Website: apple
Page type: account-selection
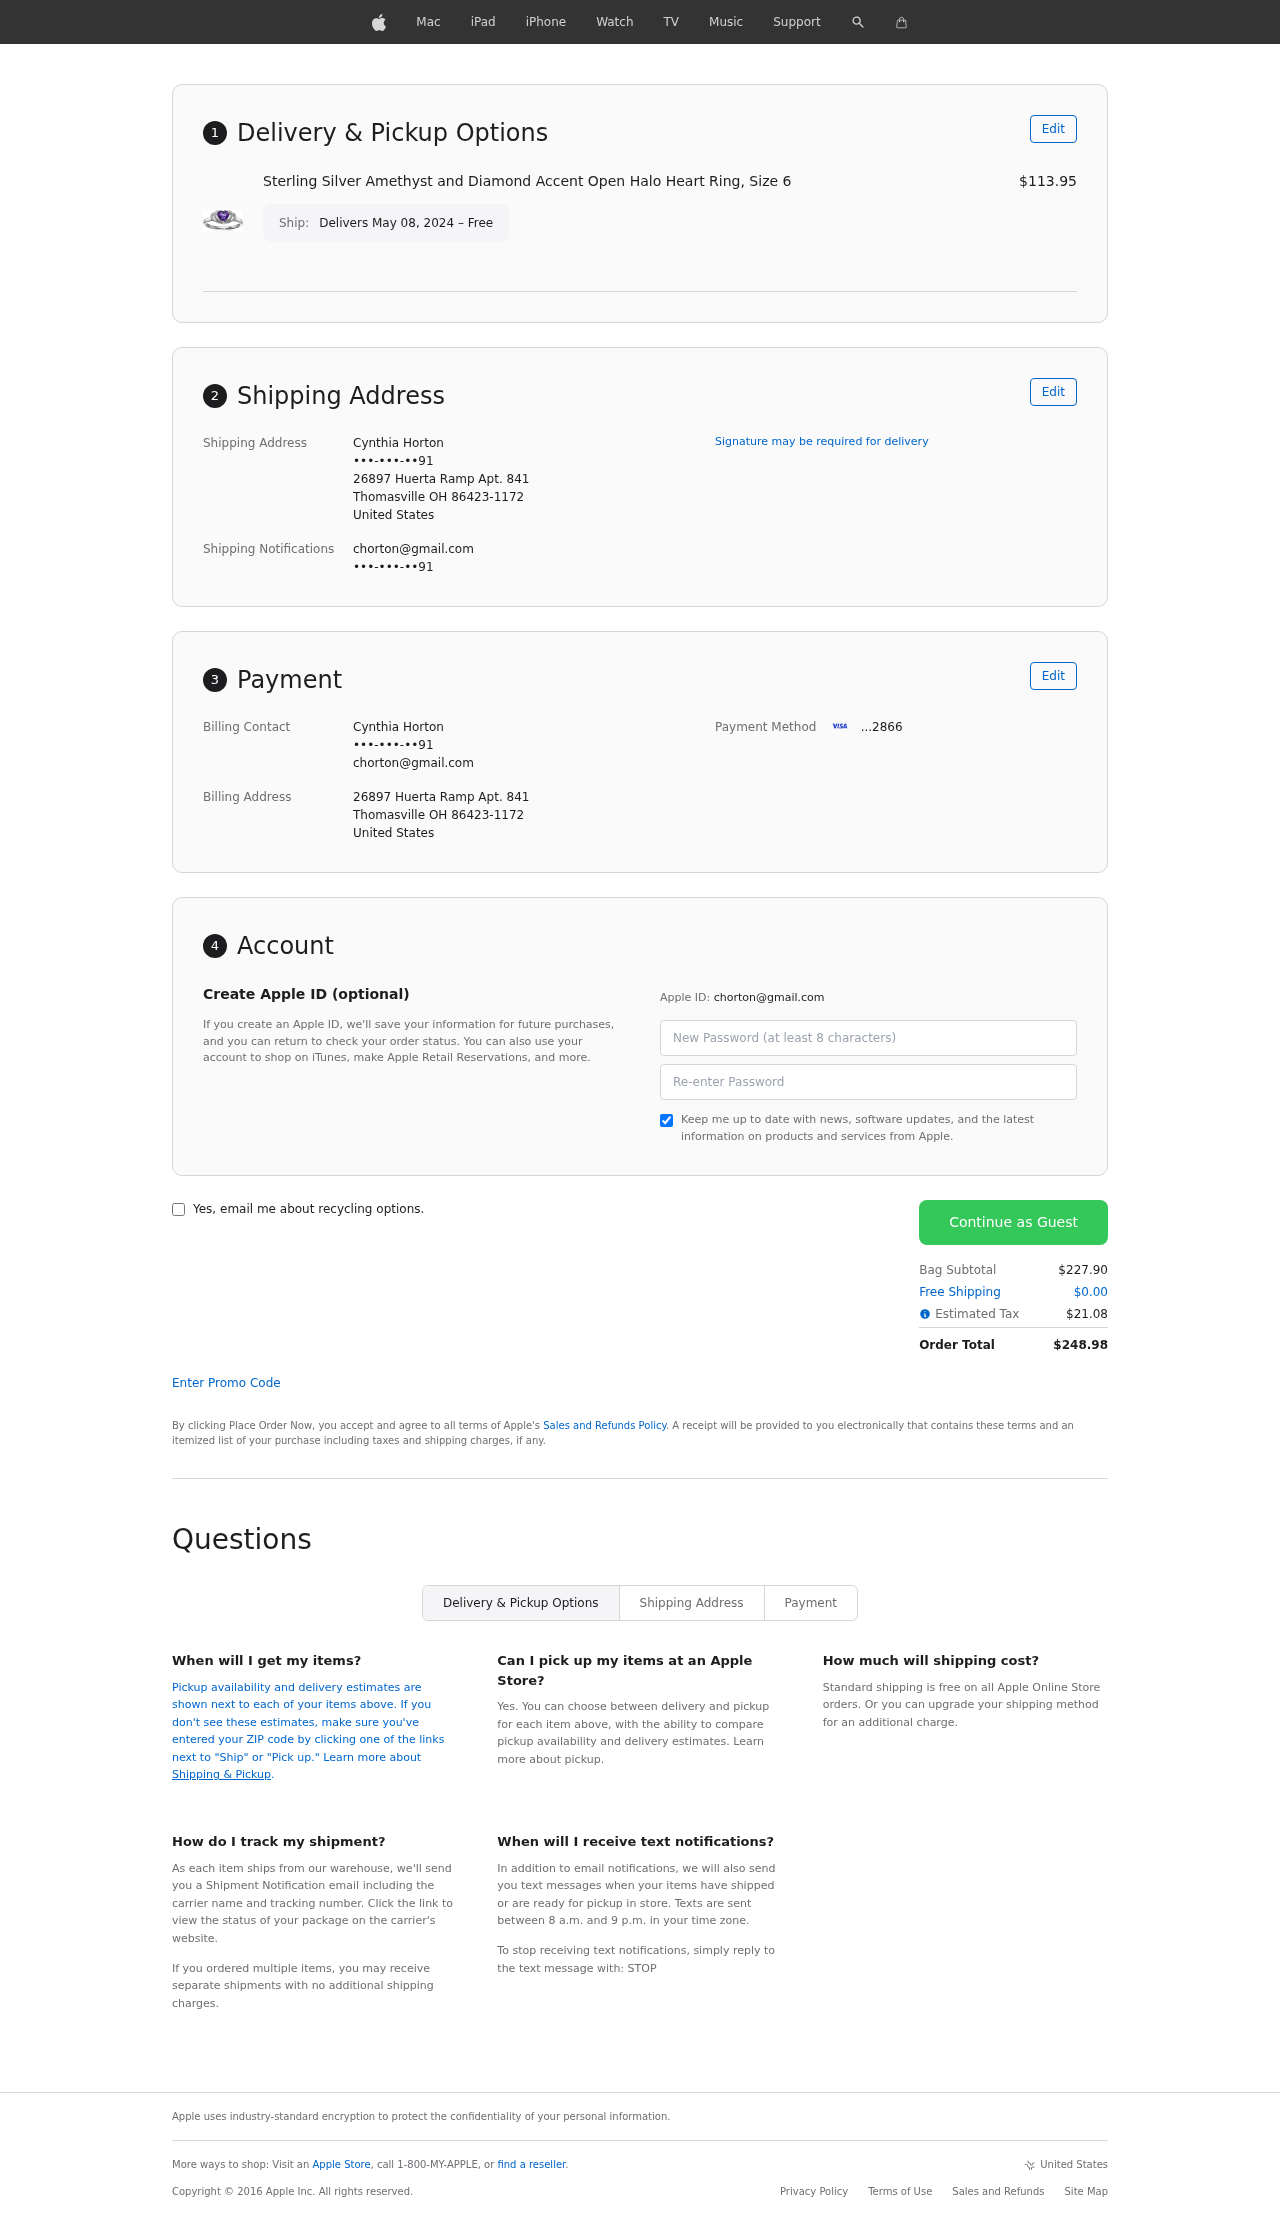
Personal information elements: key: PII_CARD_LAST4
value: ...2866
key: PII_CITY
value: Thomasville
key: PII_COUNTRY
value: United States
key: PII_EMAIL
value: chorton@gmail.com
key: PII_FULLNAME
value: Cynthia Horton
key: PII_PHONE
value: •••-•••-••91
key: PII_POSTCODE_FULL
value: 86423-1172
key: PII_POSTCODE_FULL
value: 86423
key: PII_STATE_ABBR
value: OH
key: PII_STREET
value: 26897 Huerta Ramp Apt. 841
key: PII_PHONE2
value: •••-•••-••91
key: PII_FIRSTNAME
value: Cynthia
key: PII_LASTNAME
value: Horton
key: PII_FULLNAME2
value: Cynthia Horton
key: PII_FULLNAME3
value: Cynthia Horton
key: PII_FIRSTNAME2
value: Cynthia
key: PII_FIRSTNAME3
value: Cynthia
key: PII_LASTNAME2
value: Horton
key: PII_LASTNAME3
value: Horton
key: PII_FIRSTNAME_DERIVED
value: Cynthia
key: PII_LASTNAME_DERIVED
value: Horton
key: PII_FULLNAME_DERIVED
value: Cynthia Horton
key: PII_NAME_FULL_DERIVED
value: Cynthia Horton
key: PII_PHONE3
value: •••-•••-••91
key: PII_EMAIL2
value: chorton@gmail.com
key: PII_EMAIL3
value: chorton@gmail.com
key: PII_STREET2
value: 26897 Huerta Ramp Apt. 841
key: PII_POSTCODE
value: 86423
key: PII_POSTCODE_EXT
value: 1172
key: PII_POSTCODE_NUMERIC
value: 86423
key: PII_POSTCODE_EXT_NUMERIC
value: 1172
Product elements: key: PRODUCT1_NAME
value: Sterling Silver Amethyst and Diamond Accent Open Halo Heart Ring, Size 6
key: PRODUCT1_PRICE
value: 113.95
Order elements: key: ORDER_DELIVERY_DATE
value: Delivers May 08, 2024 – Free
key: ORDER_SUBTOTAL
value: $227.90
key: ORDER_SHIPPING_COST
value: $0.00
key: ORDER_TAX
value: $21.08
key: ORDER_TOTAL
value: $248.98